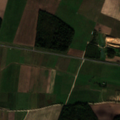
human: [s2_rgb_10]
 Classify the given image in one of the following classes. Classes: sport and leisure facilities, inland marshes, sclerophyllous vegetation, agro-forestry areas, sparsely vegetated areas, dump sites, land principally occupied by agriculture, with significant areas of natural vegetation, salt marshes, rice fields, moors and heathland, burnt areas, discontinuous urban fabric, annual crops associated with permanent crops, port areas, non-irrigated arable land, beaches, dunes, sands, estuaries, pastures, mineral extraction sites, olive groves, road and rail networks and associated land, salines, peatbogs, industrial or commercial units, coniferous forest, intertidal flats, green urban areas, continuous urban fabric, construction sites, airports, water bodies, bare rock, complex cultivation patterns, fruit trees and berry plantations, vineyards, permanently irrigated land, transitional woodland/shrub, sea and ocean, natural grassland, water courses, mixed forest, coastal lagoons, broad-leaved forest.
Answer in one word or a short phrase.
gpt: non-irrigated arable land, complex cultivation patterns, land principally occupied by agriculture, with significant areas of natural vegetation, coniferous forest, mixed forest